Question: Is there a way to make the text wrapped inside '<b> </b>' tag as normal?
I've tried implementing 'font-weight: normal !important;' through CSS, but it didn't help. Is it even possible?
Reason of asking this question:
1. I'm writing print page styling for a ready made page, so it is not possible for me to get into the code and replace the <b> tag.
2. After several failed attempts, I am quite curious to know if it is possible to override user agent stylesheet for tag.
Here is the screenshot:

It is seemingly impossible for me to produce it on jsFiddle.
Here is the HTML code:
'''
<figure>
<i class="icons-i-Spirit"></i>
<figcaption class="text-uppercase"><b>main spirit</b></figcaption>
</figure>
'''
Here is the CSS:
'''
figcaption {
font-family: 'TradeGothicW01-BoldCn20_675334';
font-weight: normal !important;
}
'''
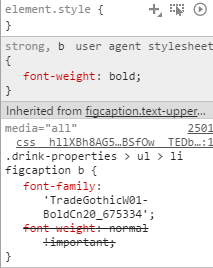
Answer: There are two things going wrong in your case:
1. You are applying css to the parent of <b> tag. Make your code as following:
'figcaption b { font-family: 'TradeGothicW01-BoldCn20_675334'; font-weight: normal !important; }'
1. Considering your screen-shot, you are making the CSS edit which is described in 'Point 1' on Chrome's style editor. Please make the changes in your CSS file and then reload your page.
I have also been in such situation for hours. It makes you feel quite dumb of yourselves. Don't worry, To err is human!